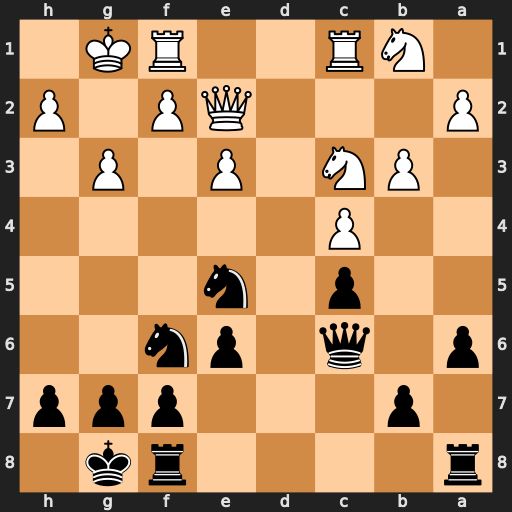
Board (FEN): r4rk1/1p3ppp/p1q1pn2/2p1n3/2P5/1PN1P1P1/P3QP1P/1NR2RK1
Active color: b
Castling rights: -
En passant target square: -
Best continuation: Nf3+ Qxf3 Qxf3